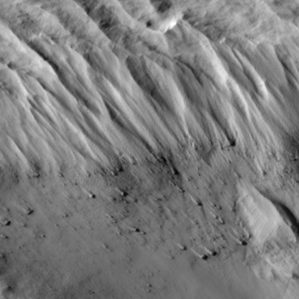
Label: non_frost